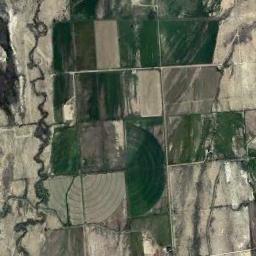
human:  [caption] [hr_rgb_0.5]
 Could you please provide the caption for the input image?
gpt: There is no complete circular farmland .

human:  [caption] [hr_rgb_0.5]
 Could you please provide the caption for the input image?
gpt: Two green fan-shaped farmlands are surrounded by some other shapes of farmlands .

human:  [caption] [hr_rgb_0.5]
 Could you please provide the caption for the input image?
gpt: A green semicircle and a khaki semicircle .

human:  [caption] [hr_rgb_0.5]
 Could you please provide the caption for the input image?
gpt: There are two half of circle farmland and square farmland .

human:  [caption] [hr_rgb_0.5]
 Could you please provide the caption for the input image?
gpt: There are circular farmlands among many rectangle farmlands .